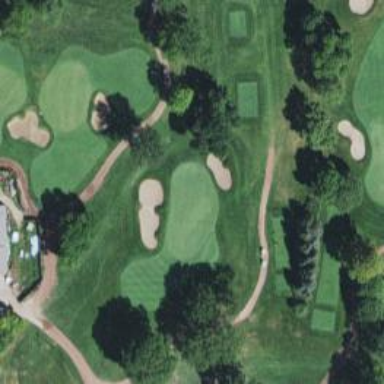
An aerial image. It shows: View of golf hole.